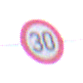
Verkehrszeichen: Geschwindigkeit30
Umgebung: Outdoor, Nature
Tageszeit: MorningAfternoon
Wetter: Overcast
Licht: Natural
Jahreszeit: NotSpecified
Kontrast: LowContrast